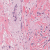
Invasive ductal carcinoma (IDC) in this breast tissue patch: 1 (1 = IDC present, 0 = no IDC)